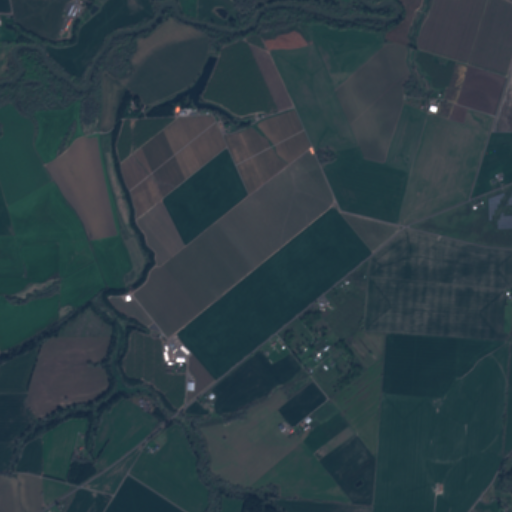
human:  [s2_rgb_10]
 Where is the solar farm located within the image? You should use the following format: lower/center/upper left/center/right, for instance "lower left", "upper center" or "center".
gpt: The solar farm is located in the center right of the image.
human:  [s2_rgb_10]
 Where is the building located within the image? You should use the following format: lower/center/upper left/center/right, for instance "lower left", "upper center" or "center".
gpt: There is no building in the image.